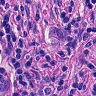
Metastatic tissue present: yes